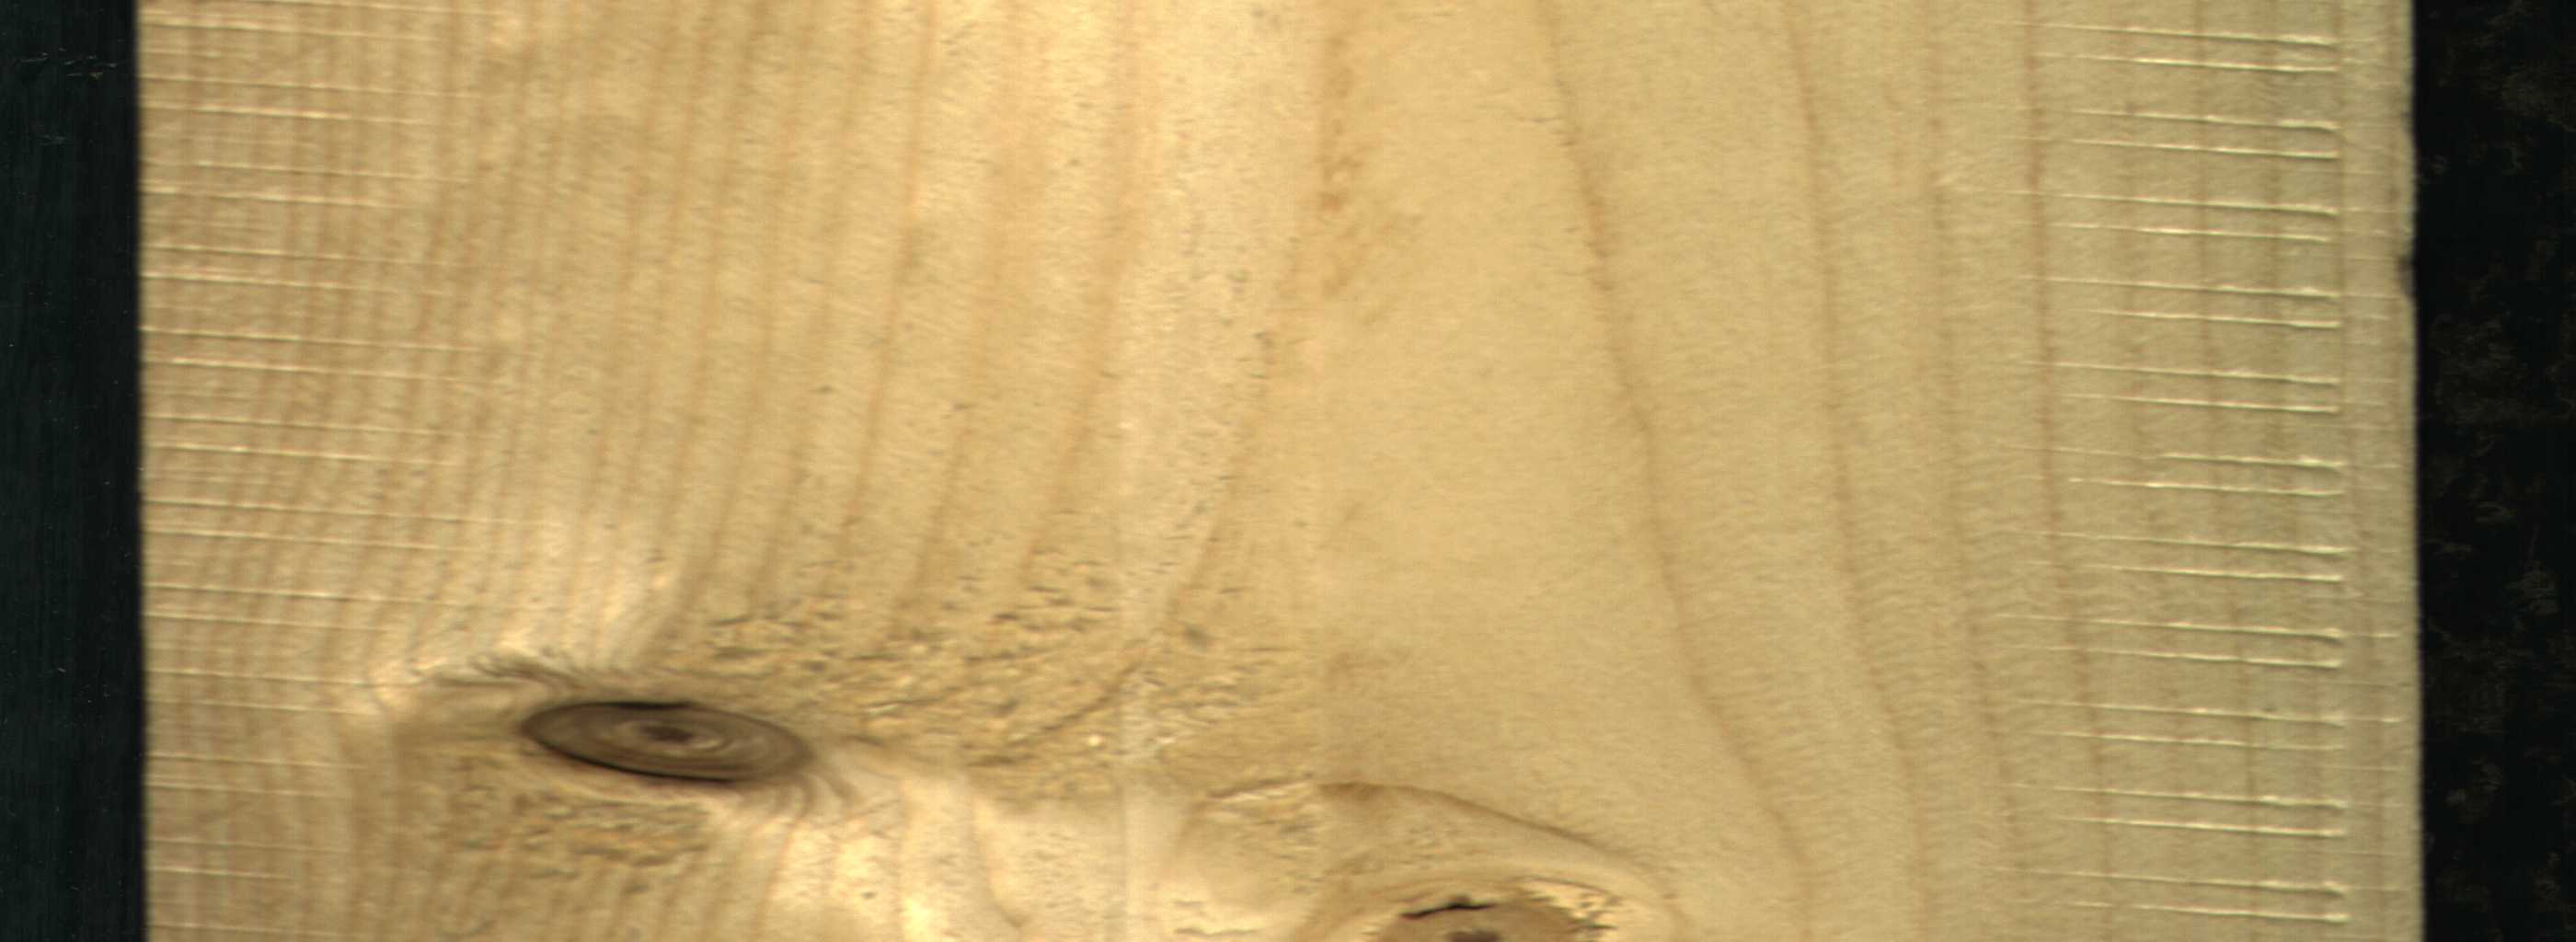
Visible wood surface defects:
Dead_Knot
Live_Knot